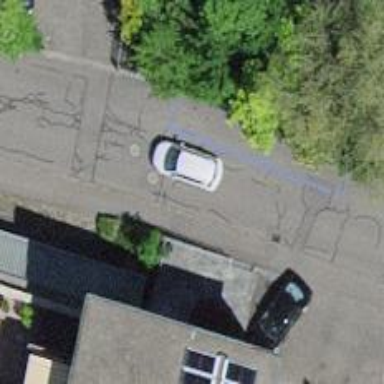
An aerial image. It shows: Residential road with asphalt surface and sidewalk on the left side.